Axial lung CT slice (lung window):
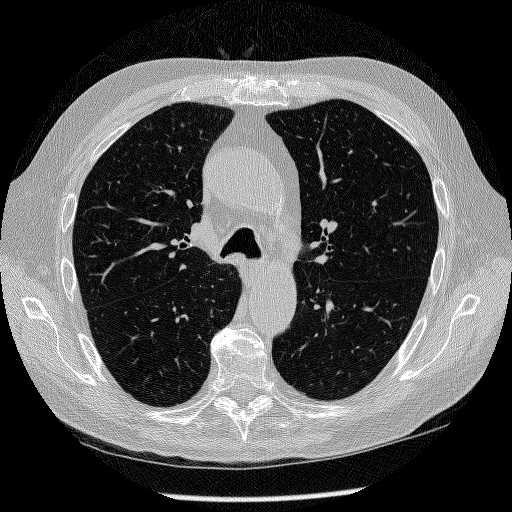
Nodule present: no